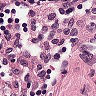
Metastatic tissue present: no